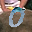
Label: 0